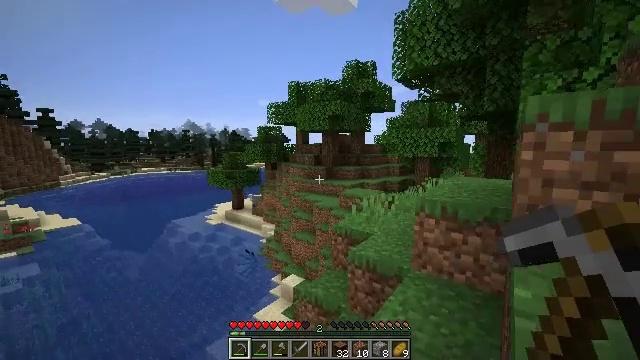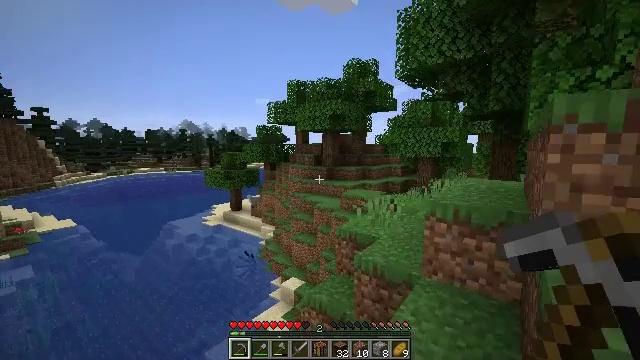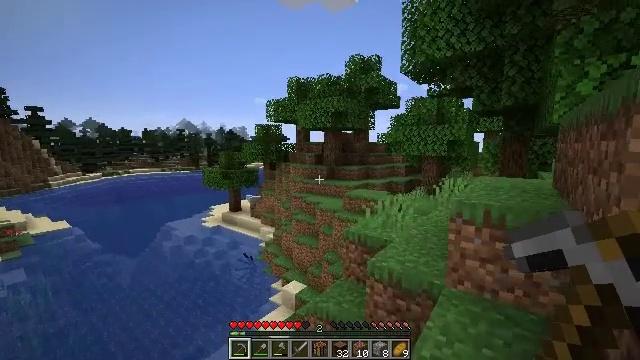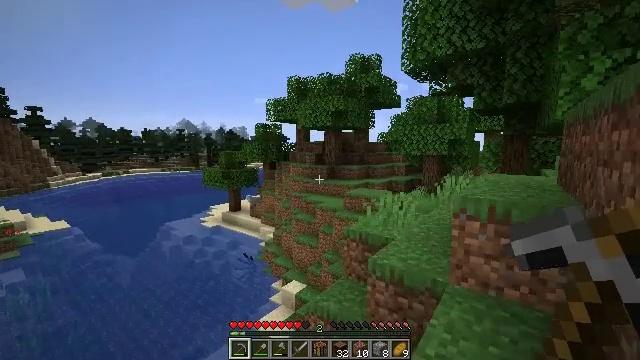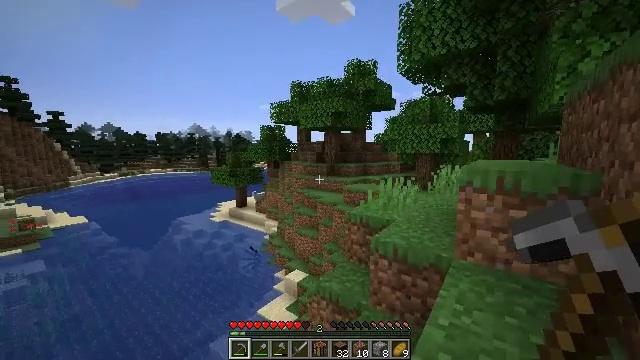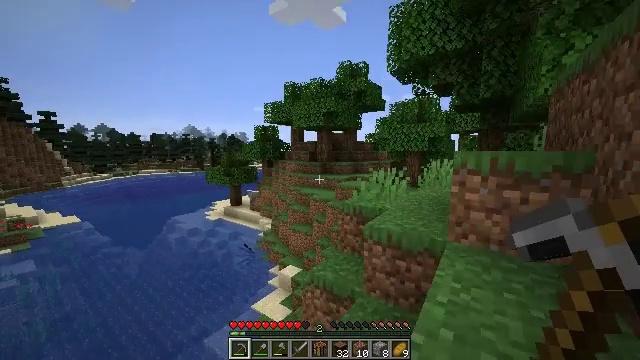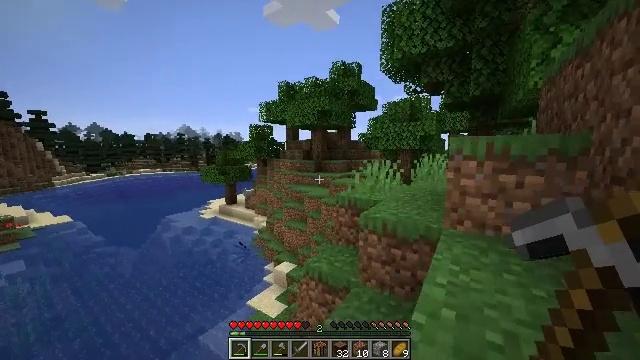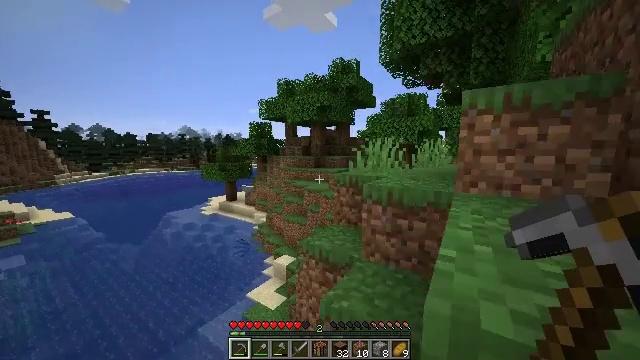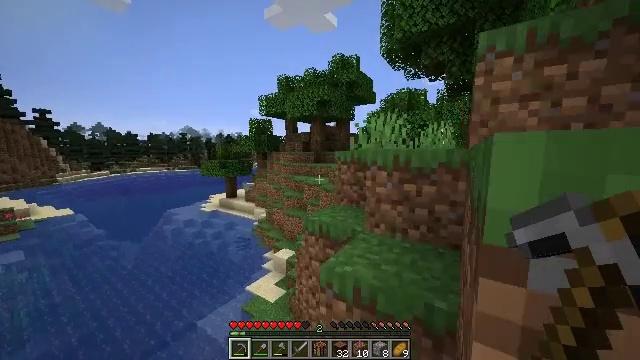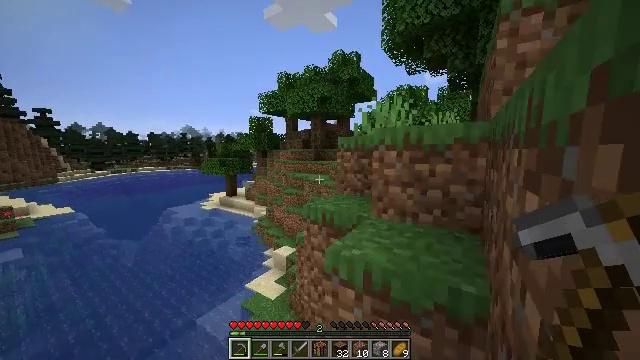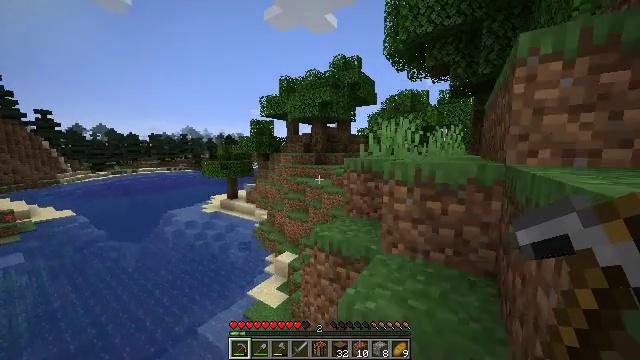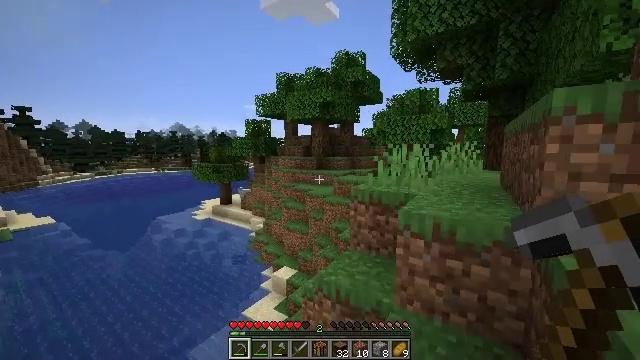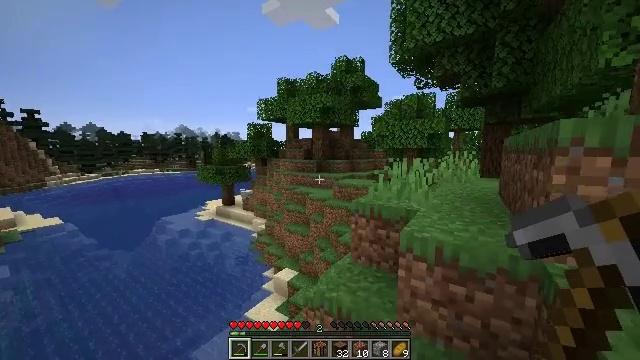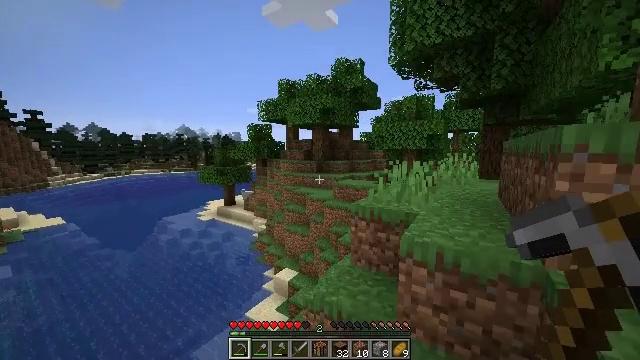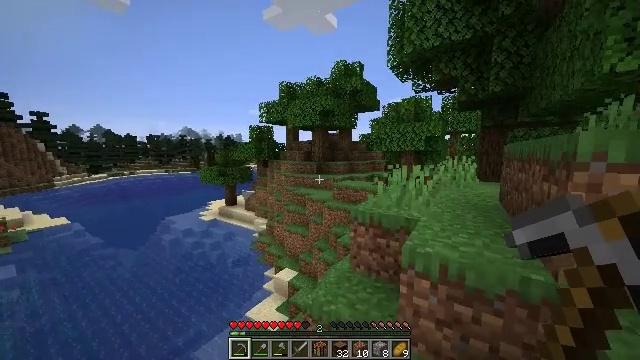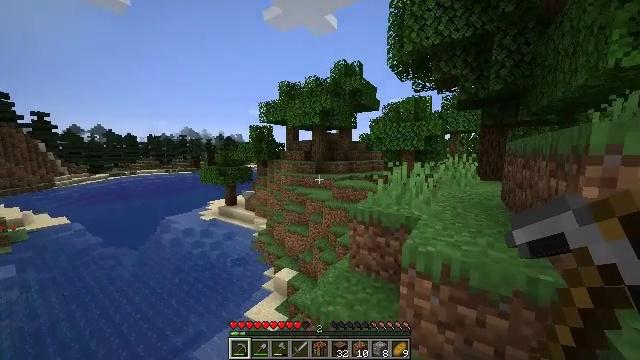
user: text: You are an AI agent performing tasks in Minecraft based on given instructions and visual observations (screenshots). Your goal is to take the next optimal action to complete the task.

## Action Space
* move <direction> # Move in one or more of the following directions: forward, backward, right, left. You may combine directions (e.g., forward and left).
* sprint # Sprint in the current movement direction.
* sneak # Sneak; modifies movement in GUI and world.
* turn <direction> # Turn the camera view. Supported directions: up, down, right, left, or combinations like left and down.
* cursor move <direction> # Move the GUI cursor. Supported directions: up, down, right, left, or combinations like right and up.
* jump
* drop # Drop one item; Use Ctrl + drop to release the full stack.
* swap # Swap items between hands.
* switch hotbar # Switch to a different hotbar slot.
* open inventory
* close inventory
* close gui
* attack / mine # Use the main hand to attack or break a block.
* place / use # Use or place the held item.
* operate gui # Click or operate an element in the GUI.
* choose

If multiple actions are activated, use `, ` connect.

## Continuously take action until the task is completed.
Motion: motion action
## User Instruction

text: Gather kelp growing in the sea.
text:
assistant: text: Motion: move forward, sprint
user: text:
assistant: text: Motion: move forward, sprint
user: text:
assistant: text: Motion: move forward, sprint
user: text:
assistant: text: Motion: move forward, sprint
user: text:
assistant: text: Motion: move forward, sprint, turn right
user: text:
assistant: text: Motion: move forward, sprint, turn right
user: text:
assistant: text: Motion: move forward and move right, sprint, jump
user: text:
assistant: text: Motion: move forward and move right, sprint, jump
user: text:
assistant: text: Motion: move forward and move right, sprint, jump
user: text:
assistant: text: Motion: move forward and move right, sprint, jump
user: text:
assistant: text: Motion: move forward and move right, sprint, jump
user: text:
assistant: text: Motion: move forward and move right, sprint, jump
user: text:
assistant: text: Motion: move forward and move right, sprint, jump
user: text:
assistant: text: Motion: move forward and move right, sprint, jump
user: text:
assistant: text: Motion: move forward and move right, sprint, jump
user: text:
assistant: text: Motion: move forward and move right, sprint, jump
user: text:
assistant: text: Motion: move forward, sprint, jump
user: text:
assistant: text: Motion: move forward, sprint, jump
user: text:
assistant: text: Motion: move forward, sprint, jump
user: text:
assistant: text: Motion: move forward, sprint, jump
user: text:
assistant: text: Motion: move forward, sprint, turn right, jump
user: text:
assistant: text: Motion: move forward, sprint, turn right, jump
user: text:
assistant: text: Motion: move forward, sprint, turn right, jump
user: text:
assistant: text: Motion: move forward, sprint, jump
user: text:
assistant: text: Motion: move forward, sprint, jump
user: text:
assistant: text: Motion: move forward, sprint, jump
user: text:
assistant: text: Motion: move forward, sprint, jump
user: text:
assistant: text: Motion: move forward, sprint, jump
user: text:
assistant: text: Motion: move forward, sprint, jump
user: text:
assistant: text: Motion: move forward, sprint, jump